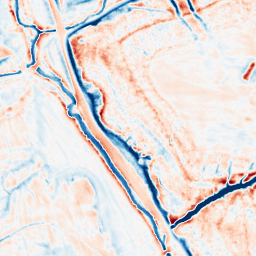
Category: multiscale
Decomposition family: dog_multiscale
Decomposition parameters: sigma_ratio: 2
n_scales: 3
base_sigma: 0.5
Upsampling method: cubic_catmull_rom
Upsampling parameters: scale: 2
Upsampling scale: 2